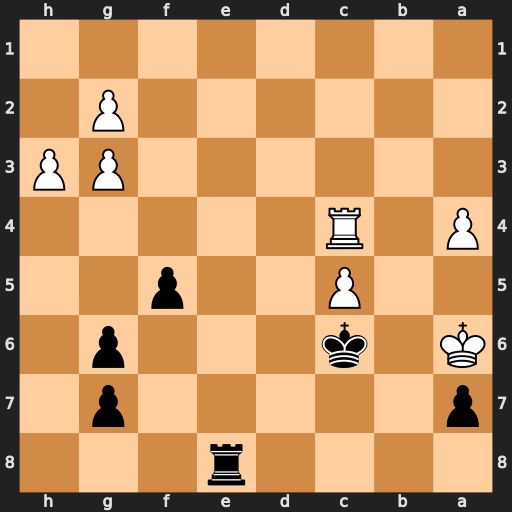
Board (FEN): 4r3/p5p1/K1k3p1/2P2p2/P1R5/6PP/6P1/8
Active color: b
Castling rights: -
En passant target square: -
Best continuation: Re4 Rxe4 fxe4